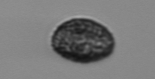
Label: Pseudochattonella_farcimen